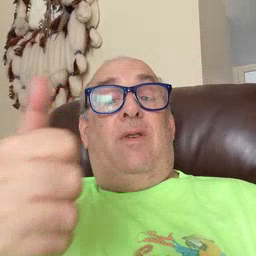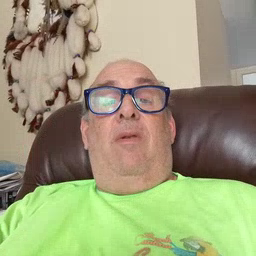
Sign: tomorrow